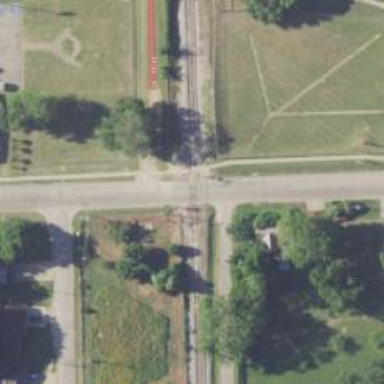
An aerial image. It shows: Level crossing along the railway.